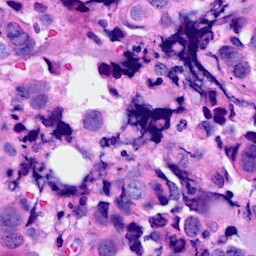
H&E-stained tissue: Breast